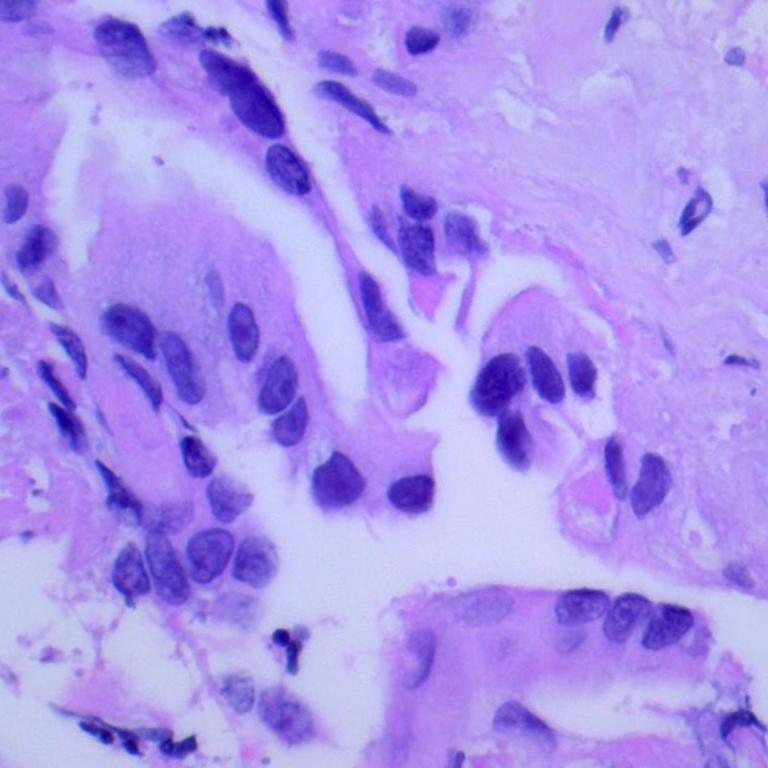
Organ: lung
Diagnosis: adenocarcinomas